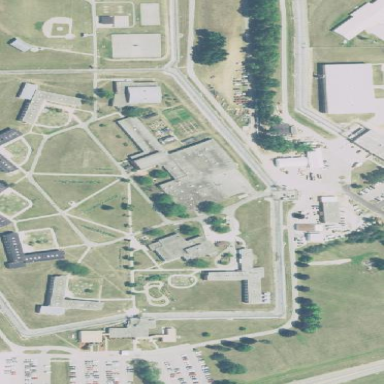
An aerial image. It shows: Prison.